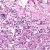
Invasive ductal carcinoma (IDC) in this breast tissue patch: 0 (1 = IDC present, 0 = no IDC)